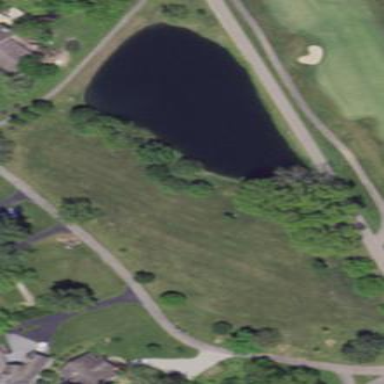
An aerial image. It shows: Water reservoir in golf course serving as water hazard.